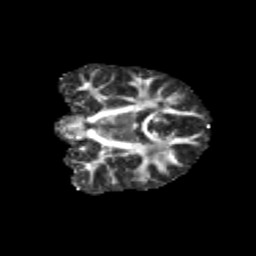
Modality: FA
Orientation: coronal
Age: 11
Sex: male
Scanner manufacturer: siemens
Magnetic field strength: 3 T
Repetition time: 3.8 s
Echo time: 0.07 s